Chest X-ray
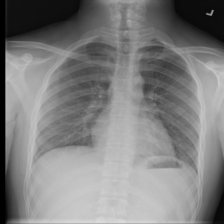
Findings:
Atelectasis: negative
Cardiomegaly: negative
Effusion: negative
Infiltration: negative
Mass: negative
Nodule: negative
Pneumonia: negative
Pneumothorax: negative
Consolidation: negative
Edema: negative
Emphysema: negative
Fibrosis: negative
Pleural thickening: negative
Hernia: negative